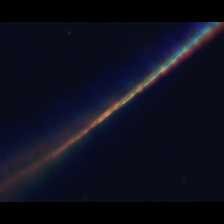
Taxon: Psuedo-nitzschia
Group: Diatoms